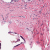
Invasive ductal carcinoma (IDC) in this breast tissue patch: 0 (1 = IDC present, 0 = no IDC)